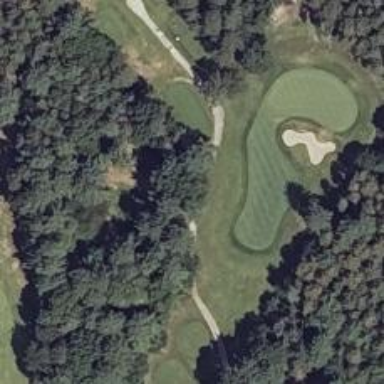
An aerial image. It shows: Golf cartpath that is also road path.